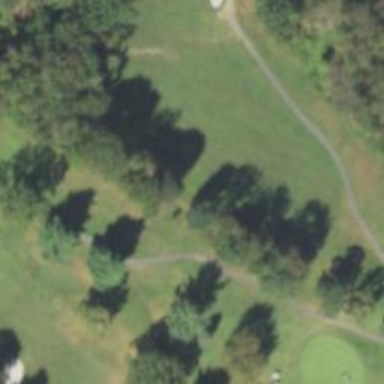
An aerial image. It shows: Grassy area designated as golf fairway.